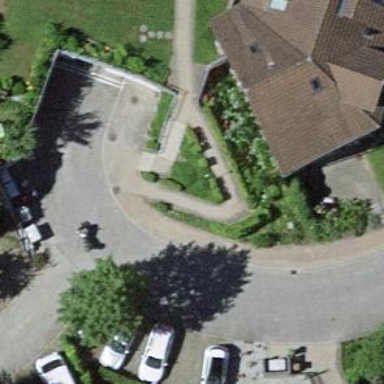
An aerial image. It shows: Set of steps on the road.